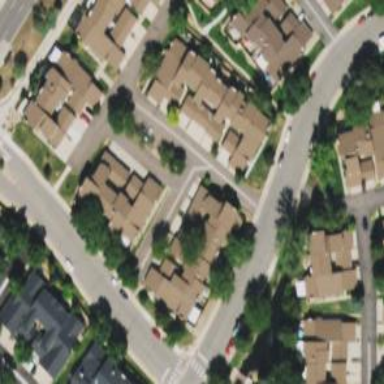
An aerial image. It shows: Living street.